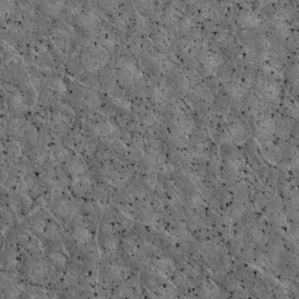
Label: non_frost